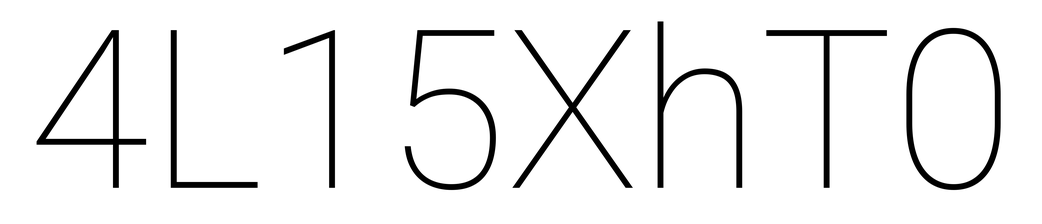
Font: Roboto_Thin